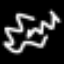
Label: squiggle